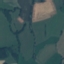
Land use / land cover class: Pasture